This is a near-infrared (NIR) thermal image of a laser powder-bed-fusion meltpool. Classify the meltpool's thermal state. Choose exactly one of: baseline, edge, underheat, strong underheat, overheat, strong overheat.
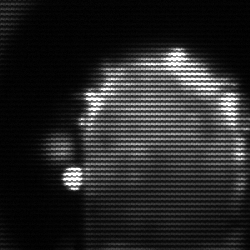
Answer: baseline